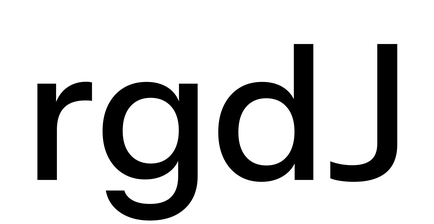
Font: InstrumentSans_Medium